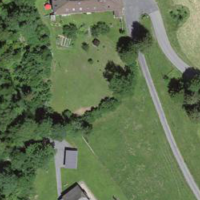
EUNIS habitat code: 25
Species observed at this site:
Cardamine heptaphylla